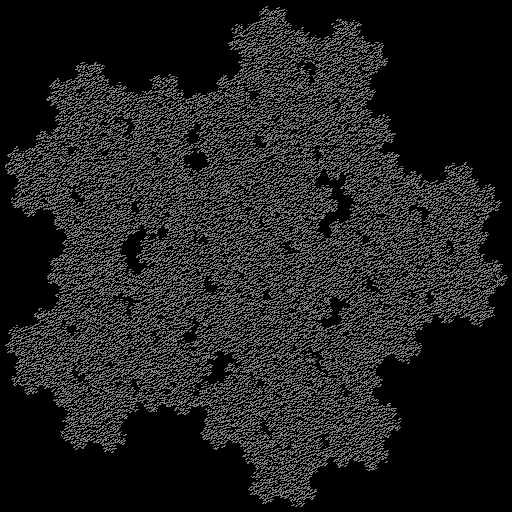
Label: mcWorter_pedigree